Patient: sex F, age 67
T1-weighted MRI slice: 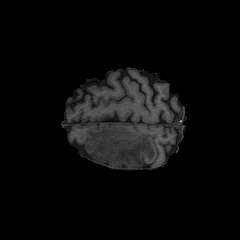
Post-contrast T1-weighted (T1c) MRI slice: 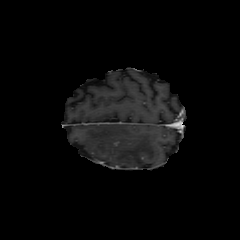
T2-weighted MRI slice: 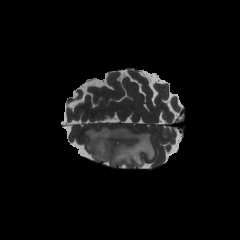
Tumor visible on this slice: yes
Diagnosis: Astrocytoma, IDH-mutant
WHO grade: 4